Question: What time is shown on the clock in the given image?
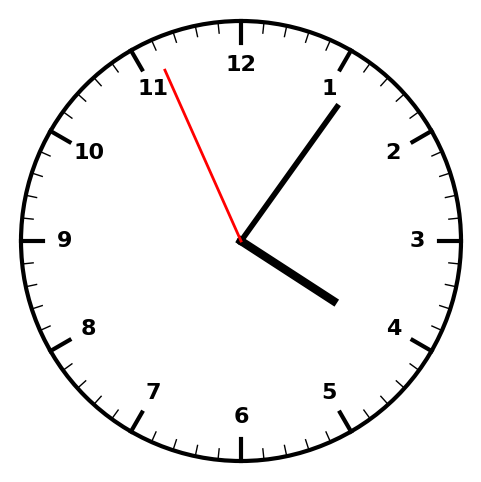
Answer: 04:05:56